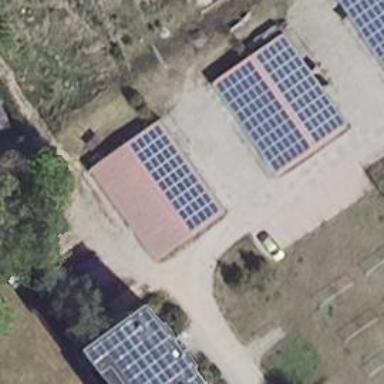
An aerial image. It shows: Small solar photovoltaic panel used as generator to produce electricity.